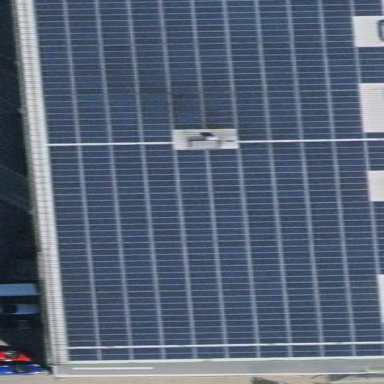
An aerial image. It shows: Solar photovoltaic panel generator.